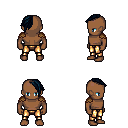
a pixel art fantasy rpg character, male body template, human, dark skin, leather shoulder armor, gold greaves, raven long mohawk hairstyle, four views (front, back, left, right), 2x2 character sprite sheet, small pixel art, hard edges, no anti-aliasing